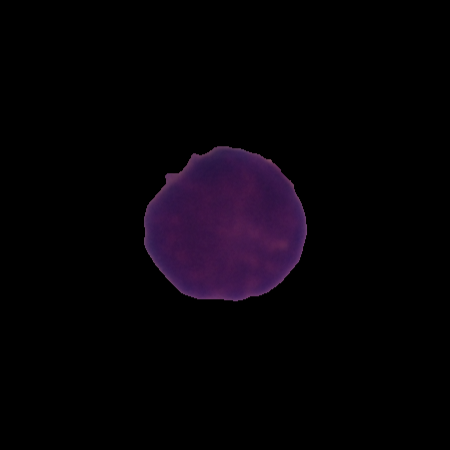
Label: healthy